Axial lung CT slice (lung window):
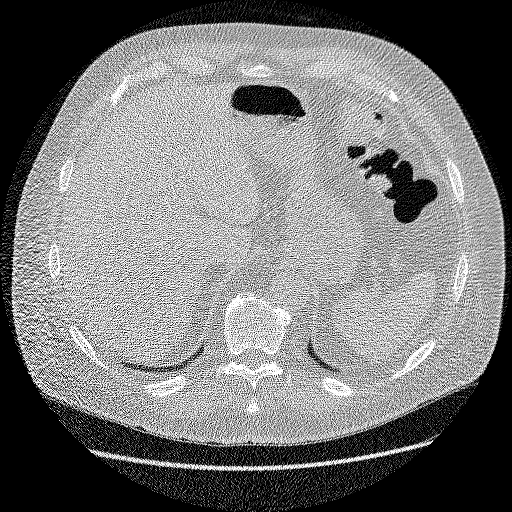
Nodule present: no